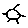
Label: sun